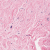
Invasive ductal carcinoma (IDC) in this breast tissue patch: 0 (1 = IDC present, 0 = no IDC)